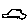
Label: car